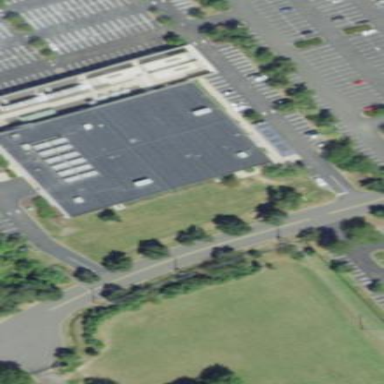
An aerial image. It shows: Data center building.